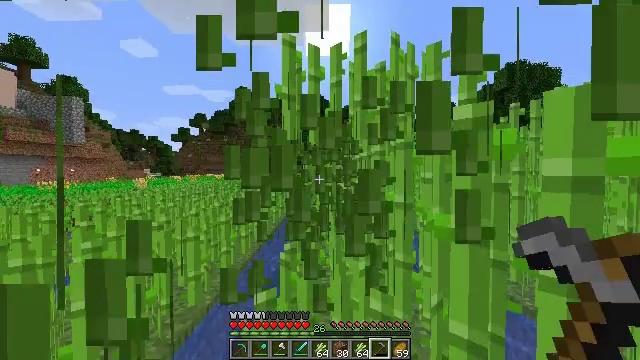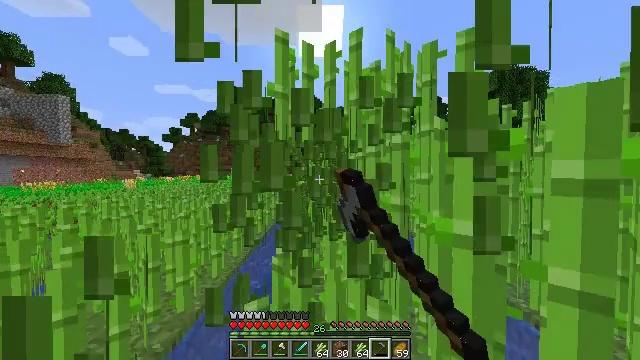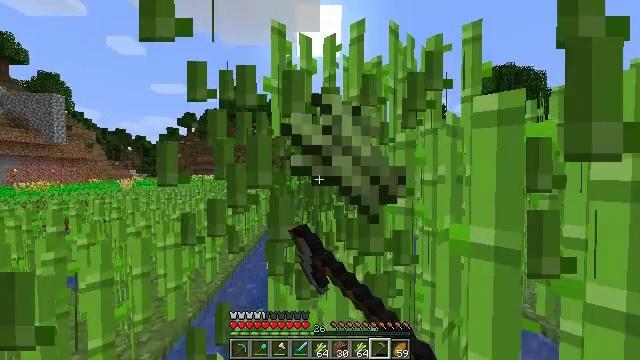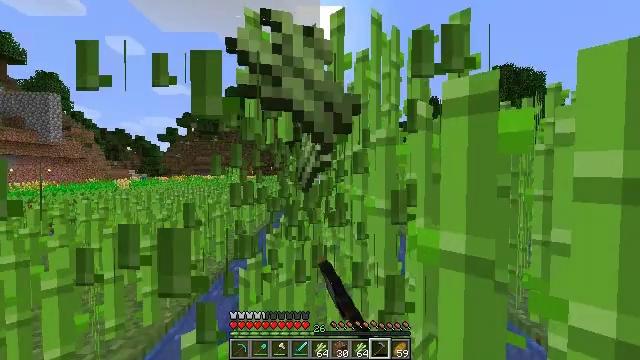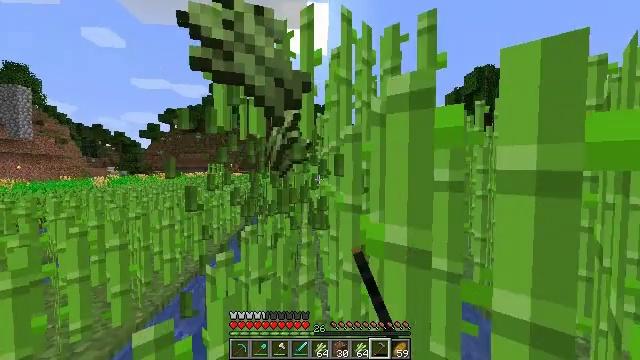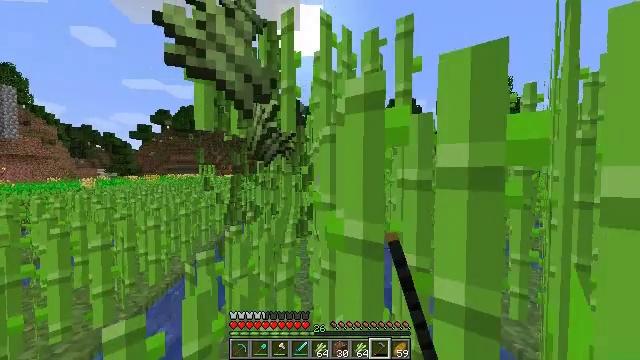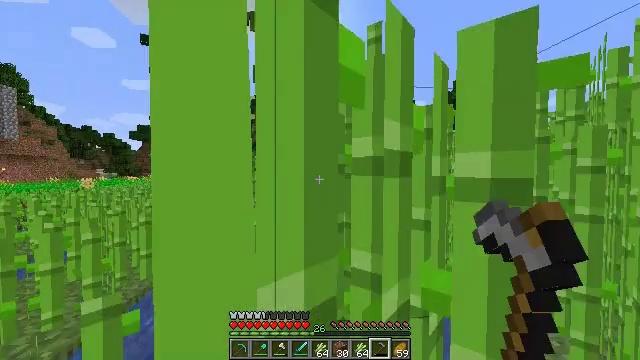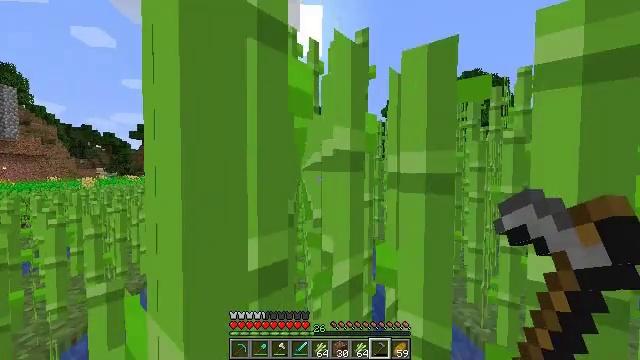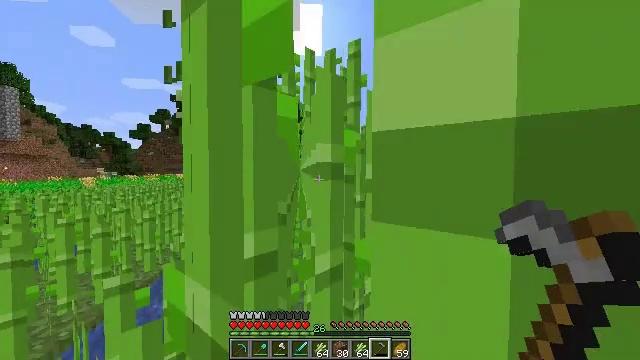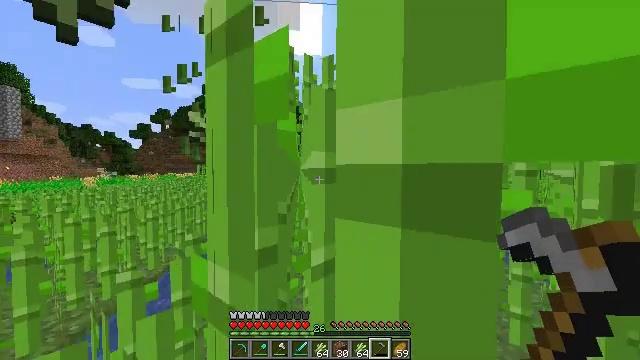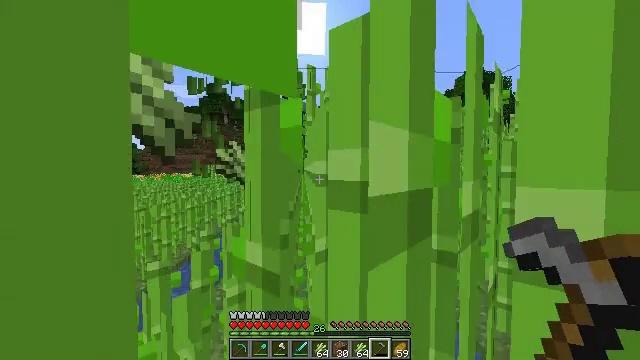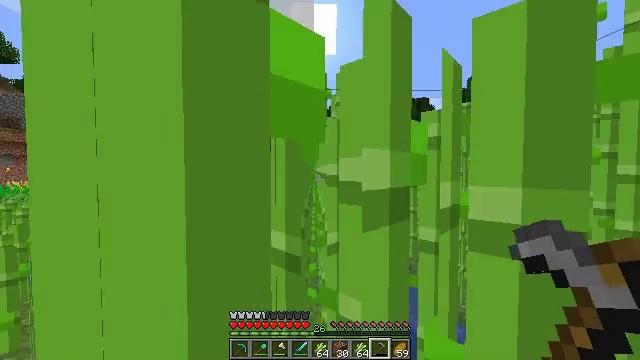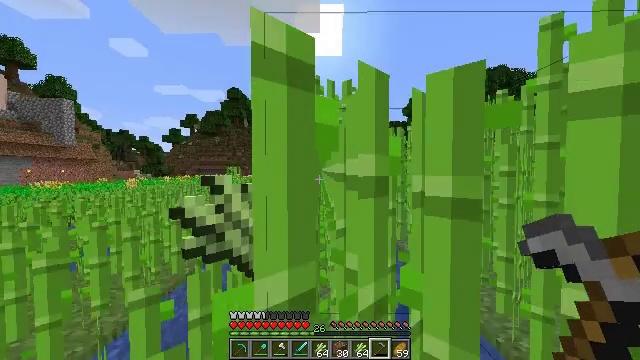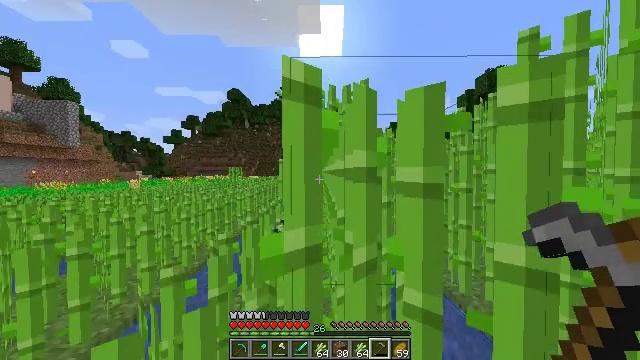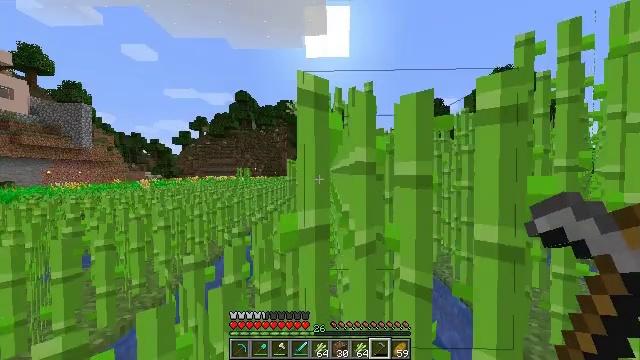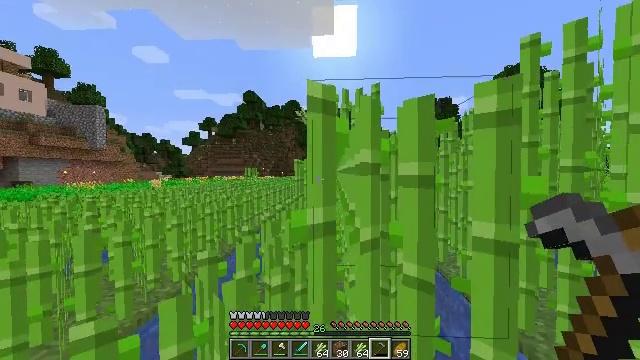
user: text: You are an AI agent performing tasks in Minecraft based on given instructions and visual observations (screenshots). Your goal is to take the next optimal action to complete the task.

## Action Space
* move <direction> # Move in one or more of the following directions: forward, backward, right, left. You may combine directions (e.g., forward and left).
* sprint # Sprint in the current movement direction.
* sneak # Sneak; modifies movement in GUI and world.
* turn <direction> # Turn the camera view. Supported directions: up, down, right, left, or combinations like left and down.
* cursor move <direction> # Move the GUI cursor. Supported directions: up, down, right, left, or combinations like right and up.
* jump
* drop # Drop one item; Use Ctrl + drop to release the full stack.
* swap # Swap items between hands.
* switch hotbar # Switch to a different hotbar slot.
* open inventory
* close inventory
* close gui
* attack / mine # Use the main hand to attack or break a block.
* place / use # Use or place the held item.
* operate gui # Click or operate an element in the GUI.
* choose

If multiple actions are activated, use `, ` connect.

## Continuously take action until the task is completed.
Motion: motion action
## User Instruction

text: Gather sugar cane for crafting.
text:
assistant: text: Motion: move forward, turn right, attack / mine
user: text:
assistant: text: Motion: move right, attack / mine
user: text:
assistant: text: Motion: move right
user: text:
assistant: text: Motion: move back and move right, turn right
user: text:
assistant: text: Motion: move back and move right, turn right
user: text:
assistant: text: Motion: move back and move right
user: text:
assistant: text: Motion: move back
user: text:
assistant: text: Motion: move back
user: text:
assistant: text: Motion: move back
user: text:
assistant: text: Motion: move back
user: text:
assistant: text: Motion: move back, turn left
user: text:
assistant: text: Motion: move back, turn left
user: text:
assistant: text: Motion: move back
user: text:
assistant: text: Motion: move back, turn left
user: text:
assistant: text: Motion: turn left
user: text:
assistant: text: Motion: attack / mine
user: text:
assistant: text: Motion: move forward, attack / mine
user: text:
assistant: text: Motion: move forward, attack / mine
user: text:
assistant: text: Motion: move forward, attack / mine
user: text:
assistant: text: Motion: move forward, attack / mine
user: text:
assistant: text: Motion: move forward, turn right, attack / mine
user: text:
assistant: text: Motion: move forward, turn right, attack / mine
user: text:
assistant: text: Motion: move forward, attack / mine
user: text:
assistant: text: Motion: move forward, turn right, attack / mine
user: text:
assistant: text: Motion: move forward, turn right, attack / mine
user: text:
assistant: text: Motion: move forward, turn right, attack / mine
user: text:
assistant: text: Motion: move forward, attack / mine
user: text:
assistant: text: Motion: move forward, turn right, attack / mine
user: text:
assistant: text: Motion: move forward, attack / mine
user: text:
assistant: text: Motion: move forward, attack / mine